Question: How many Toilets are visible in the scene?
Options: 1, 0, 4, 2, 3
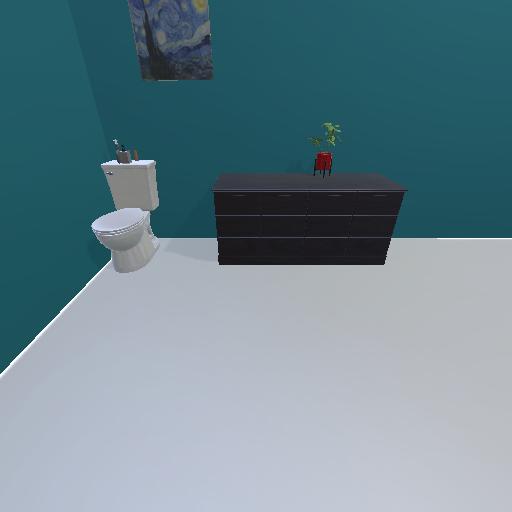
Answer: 1